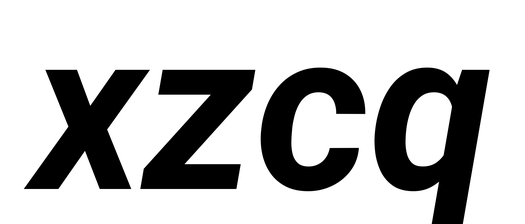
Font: Roboto-Italic_Bold_Italic